Question: I have a form like the following:

The forms id is 'filter' and I have a jquery onclick function which runs code by using the following line:
'''
$(document).on('click', '#filter', function(){
//on click do the following
'''
This works perfectly. However, I have now added a checkbox to the form. The rest of the form continues to work perfectly but the checkboxes are 'uncheckable'! (if they are set to be pre-checked they stay pre-checked, if they are set to be unchecked they stay unchecked).
The only thing I can think is that the jquery on click function is overriding the checking of the checkboxes. Would this be the case? I can rectify the problem by using 'blur' rather than 'click' but ideally the code would run on click, and in any case id like to understand what is going on! Any ideas?
---
## EDIT
This is the contents of the click handler:
'''
$(document).on('click', '#filter', function(){
//on click do the following
var formData = $(this).serialize(); //put the form names and values into an array called formdata
$.get('filtertest.php',formData,processData); //jquery ajax call
function processData(data){
if(data==1){
$('#content').html('<h2>There is ' + data + ' property available!</h2>');
$('#linky').show();
}
else if(data==0){
$('#content').html('<h2>There are no properties available, please expand your search options.</h2>');
$('#linky').hide();
}
else{
$('#content').html('<h2>There are ' + data + ' properties available!</h2>');
$('#linky').show();
}
}//end processData
return false; //stops the page redirect as per normal operation
});//end submit
'''
Basically the click function looks up matching details from the form in a database and returns the number of matching rows to put in the 'processdata' function
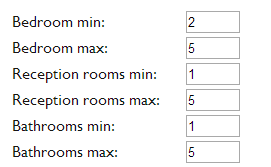
Answer: This line is preventing the checkbox from checking:
'''
return false; //stops the page redirect as per normal operation
'''
Using 'return false' will stop event propagation AND prevent the default behavior. The default behavior of a checkbox is to check/uncheck itself when clicked. You might be able to fix this by changing it to:
'''
e.stopPropagation();
'''
This should let the default behavior continue, without propagating any other events that will fire afterwards.
Or you can just take it out if it is no longer needed (based on your comment).